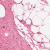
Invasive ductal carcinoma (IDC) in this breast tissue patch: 0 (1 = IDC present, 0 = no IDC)